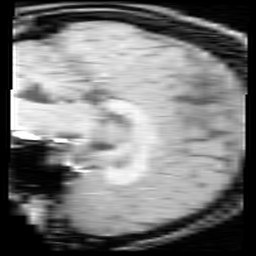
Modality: inplaneT1
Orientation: sagittal
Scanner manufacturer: ge
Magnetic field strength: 3 T
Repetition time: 0.3 s
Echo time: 0.003472 s